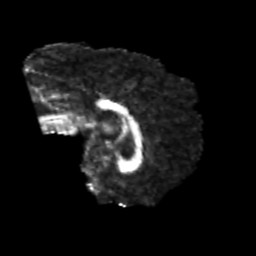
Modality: FA
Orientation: sagittal
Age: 23
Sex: male
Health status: healthy
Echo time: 0.074 s